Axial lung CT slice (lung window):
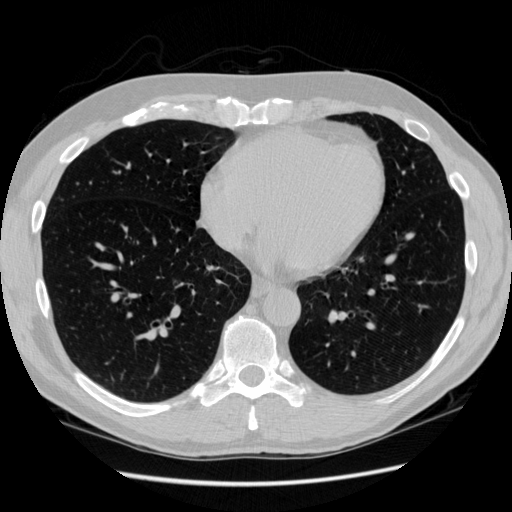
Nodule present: no